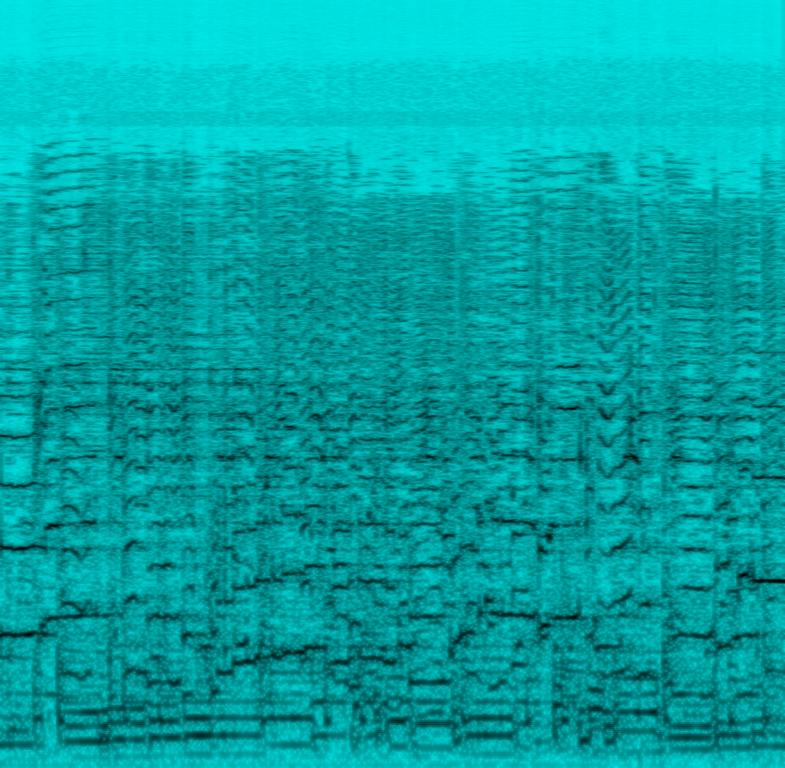
This jazz song features the main melody played on a flugelhorn and a saxophone. Both instruments play in harmony with variations in melody. These instruments compliment each other. This is accompanied by percussion playing a jazz beat with constant strokes on the ride cymbal. The bass guitar plays a groovy bassline starting with a descending lick. This is then followed with an ascending lick to reach the higher notes before descending back. The guitar plays chords with string muting in a jazz rhythm.  The mood of this song is upbeat. This song can be played in an advertisement for a luxury car.